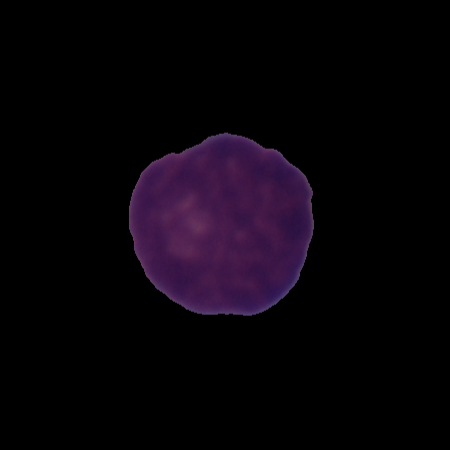
Label: healthy